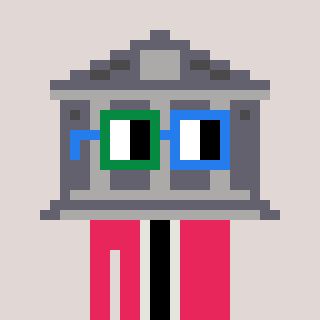
a pixel art character with square green and blue glasses, a bank-shaped head and a redpinkish-colored body on a warm background